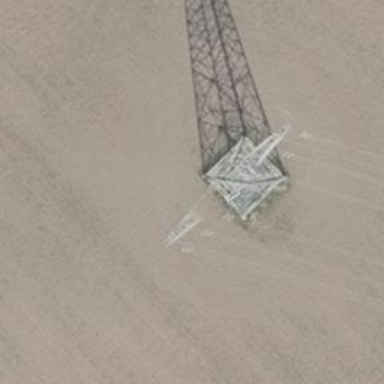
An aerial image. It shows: Power tower.